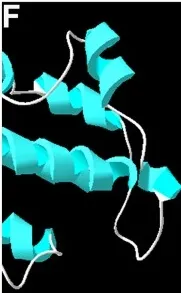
Homology modeling of wild-type and mutant RAG1. Structure of p.831_833 in wild-type RAG1 and p.831_833del in the mutated RAG1
(E, F).
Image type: radiology (mri)